Question: I have been able to change the height of a select2 box and also apply some few changes but my problem now is the text in the select2 box appears at the center of the select box and also at the top of the arrow down. I just do not know why?
View image here:

'''
.select2-container--bootstrap .select2-selection {
-webkit-box-shadow: 0;
box-shadow: 0;
background-color: #fff;
border: 0;
border-radius: 0;
color: #555555;
font-size: 14px;
outline: 0;
min-height: 48px;
}
'''
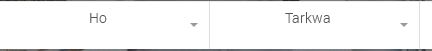
Answer: Add 'text-align: left;' to your '.select2-selection', you must have a 'text-align: center;' in parent so add this to overwrite it:
'''
text-align: left;
'''
Use this one should help, this is the wrapper of the selected option text.
'''
.select2-selection__rendered {
margin: 10px;
}
'''
For the arrow down use:
'''
.select2-selection__arrow {
margin: 10px;
}
'''
'''
$(function() {
$('#myselect').select2({
placeholder: "select option",
selectOnClose: true
});
});
'''
'''
.select2-selection {
-webkit-box-shadow: 0;
box-shadow: 0;
background-color: #fff;
border: 0;
border-radius: 0;
color: #555555;
font-size: 14px;
outline: 0;
min-height: 48px;
text-align: left;
}
.select2-selection__rendered {
margin: 10px;
}
.select2-selection__arrow {
margin: 10px;
}
'''
'''
<link href="https://cdnjs.cloudflare.com/ajax/libs/select2/4.0.3/css/select2.min.css" rel="stylesheet" />
<script src="https://ajax.googleapis.com/ajax/libs/jquery/2.1.1/jquery.min.js"></script>
<script src="https://cdnjs.cloudflare.com/ajax/libs/select2/4.0.3/js/select2.full.js"></script>
<div style="margin:30px; height:400px;">
<select id="myselect" style="min-width:300px;">
<option></option>
<option value='A'>A option thing</option>
<option value='B'>B option thing</option>
<option value='C'>C option thing</option>
</select>
</div>
'''